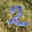
Label: 2